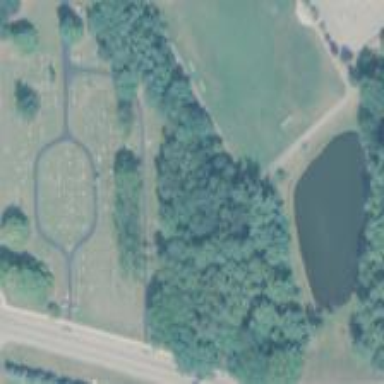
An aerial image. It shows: Cemetery.